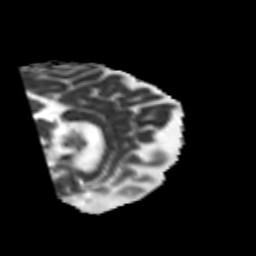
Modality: MD
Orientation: sagittal
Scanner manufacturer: siemens
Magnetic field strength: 3 T
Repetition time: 6.8 s
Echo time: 0.093 s